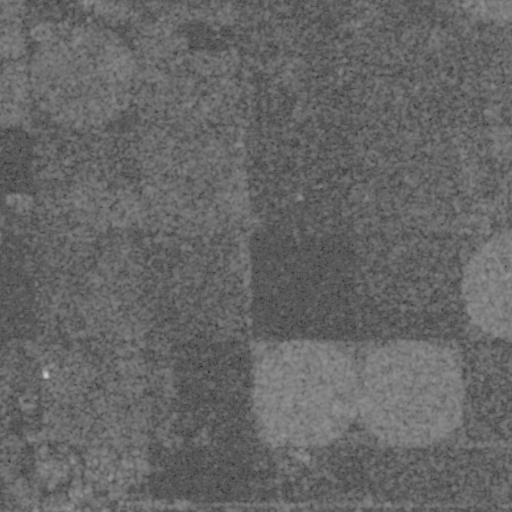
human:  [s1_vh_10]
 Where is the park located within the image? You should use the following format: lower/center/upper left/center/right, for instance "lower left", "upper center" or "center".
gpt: The park is located in the lower left of the image.
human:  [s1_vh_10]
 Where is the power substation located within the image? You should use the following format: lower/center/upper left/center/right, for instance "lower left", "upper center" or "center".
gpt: The power substation is located in the lower left of the image.
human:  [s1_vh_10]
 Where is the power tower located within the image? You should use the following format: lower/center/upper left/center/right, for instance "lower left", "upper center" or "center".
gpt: The power tower is located in the lower left of the image.
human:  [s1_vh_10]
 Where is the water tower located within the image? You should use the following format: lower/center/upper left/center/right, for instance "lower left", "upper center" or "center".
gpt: The water tower is located in the lower left of the image.
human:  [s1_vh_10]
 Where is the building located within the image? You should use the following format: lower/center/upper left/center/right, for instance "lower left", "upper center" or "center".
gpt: The building is located in the center left of the image.
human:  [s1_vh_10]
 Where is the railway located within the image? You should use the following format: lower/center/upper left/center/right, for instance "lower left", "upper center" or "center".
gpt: The railway is located in the lower of the image.
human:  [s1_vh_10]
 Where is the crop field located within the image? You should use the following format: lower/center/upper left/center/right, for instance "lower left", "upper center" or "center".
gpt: There is no crop field in the image.

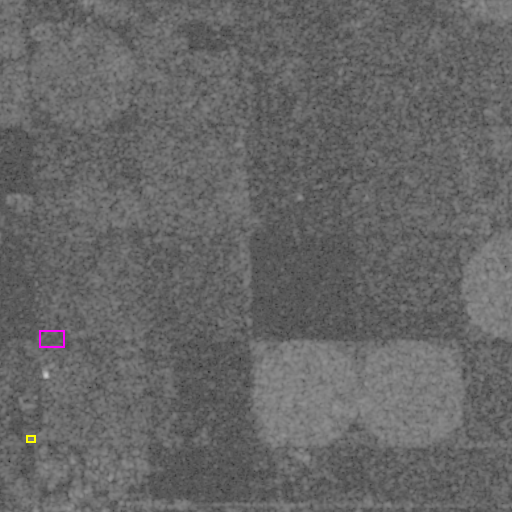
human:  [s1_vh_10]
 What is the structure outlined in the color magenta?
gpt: The structure outlined in magenta is a park.
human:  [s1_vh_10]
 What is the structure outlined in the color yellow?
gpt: The structure outlined in yellow is a power substation.
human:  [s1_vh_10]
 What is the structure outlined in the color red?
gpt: There is no red outline.